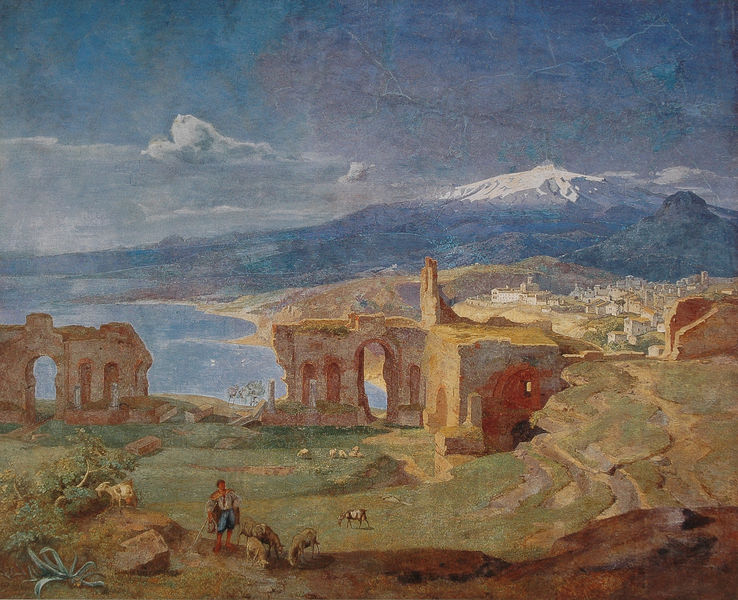
Titel: Taormina - Theater
Künstler: Carl Rottmann
Standort: München
Institution: Residenzmuseum
Schlagwörter: berg, blau, blätter, felsen, gemälde, himmel, mann, meer, schatten, umhang, wasser, weiß, wolken, aquarell, gelb, grün, landschaft, menschen, ocker, see, stadt, ufer, braun, bunt, fenster, grau, hell, hintergrund, licht, orange, pastell, schwarz, säulen, anlage, blick, gebäude, gras, hund, hunde, rasen, rot, schnee, tier, tiere, weg, wiese, wolke, beige, malerei, hose, architektur, mensch, spitze, stein, steine, öl, horizont, häuser, hügel, natur, weide, weite, busch, büsche, einsam, gebüsch, gewässer, kirche, pfad, sonne, sträucher, wege, wiesen, stehend, decke, pflanze, pflanzen, theater, schön, esel, aussicht, spanien, küste, sommer, strand, bogen, italien, ort, süden, stab, heiß, warm, berge, fels, gebirge, gipfel, gletscher, risse, wüste, öde, dorf, mauer, schattierung, grasen, herde, rind, vegetation, idylle, hafen, romantik, möwen, querformat, staffage, essen, stimmung, junge, still, bauer, tor, bucht, klippe, ozean, panorama, stadtansicht, bögen, vanitas, reste, ruine, schaf, antike, burg, orientalisch, torbogen, vulkan, alpen, erdfarben, bergspitze, festung, agaven, berggipfel, ruinen, arkaden, gemäuer, wärme, kaputt, mauern, karg, wanderer, griechenland, siedlung, agave, aloe, aloe vera, kakteen, kaktus, stadtmauer, tempel, brocken, schneebedeckt, arkadien, schafe, hirte, hirten, schaafe, schäfer, ziege, weise, golf, vesuv, mittelmeer, toskana, ziegen, sizilien, pfade, pastoral, neapel, schneeberge, sienna, befestigungsanlage, häsuer, rost, gars, hirt, ätna, mauerreste, schafhirte, pastelltöne, bezuckert, böögen, gbeäude, gebäudereste, taormina, iege, tormina, buccolica, agafen, küpste, rotstadt, firstgemälde, stiöll, avokarie, arkadische landschft